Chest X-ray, PA view. Patient: 60 years old, sex F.
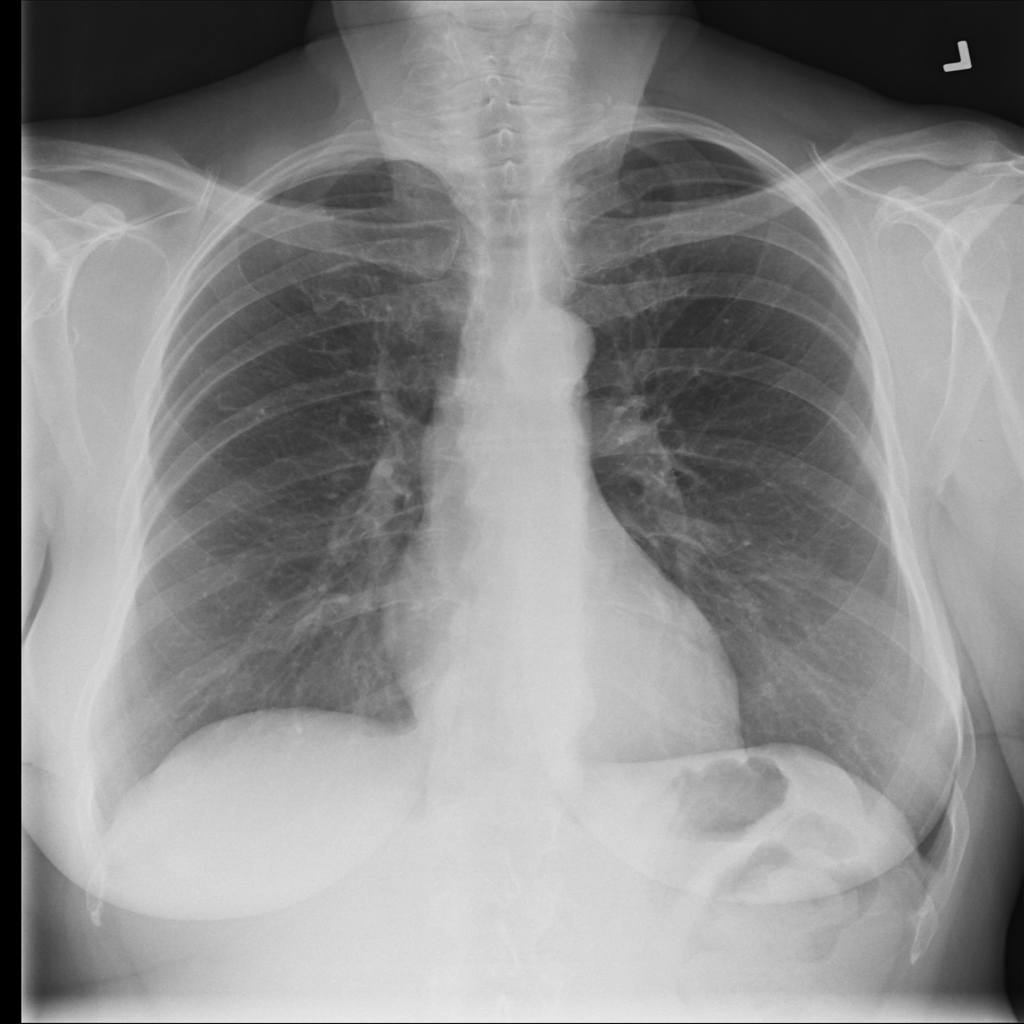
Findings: No Finding